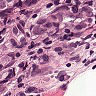
Metastatic tissue present: yes